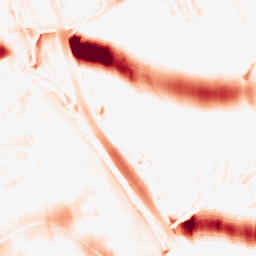
Category: morphological
Decomposition family: morphological_ellipse
Decomposition parameters: operation: opening
width: 50
height: 20
Upsampling method: linear_exact
Upsampling parameters: scale: 2
Upsampling scale: 2